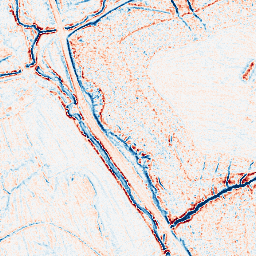
Category: edge_preserving
Decomposition family: anisotropic_diffusion
Decomposition parameters: iterations: 5
kappa: 10
gamma: 0.2
Upsampling method: sinc_blackman
Upsampling parameters: scale: 8
kernel_size: 16
Upsampling scale: 8